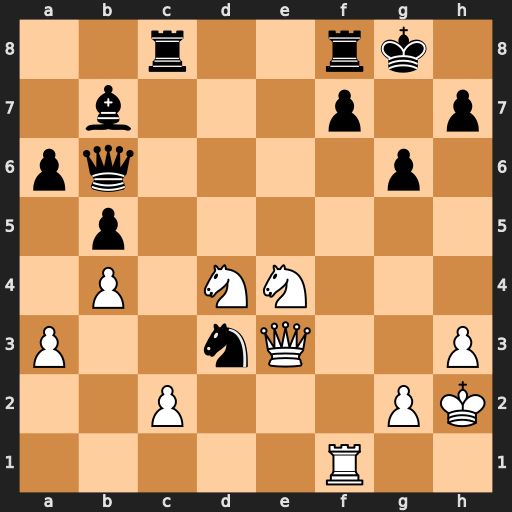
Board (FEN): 2r2rk1/1b3p1p/pq4p1/1p6/1P1NN3/P2nQ2P/2P3PK/5R2
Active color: w
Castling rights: -
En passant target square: -
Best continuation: Nf6+ Kh8 Qh6 Qxf6 Rxf6